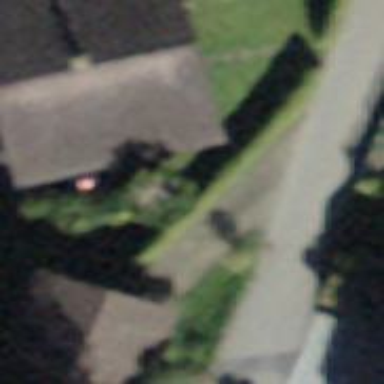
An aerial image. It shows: Residential building.